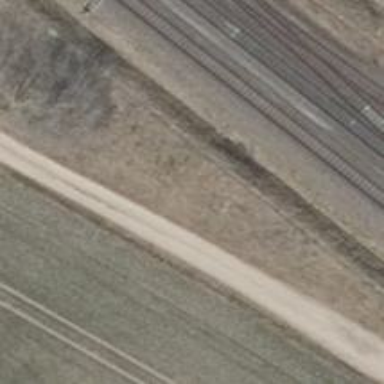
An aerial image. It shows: Gravel track with grade2 quality.